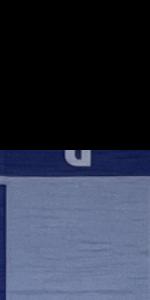
Label: Empty